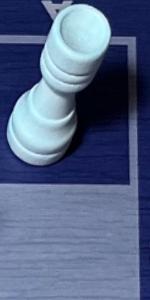
Label: Empty